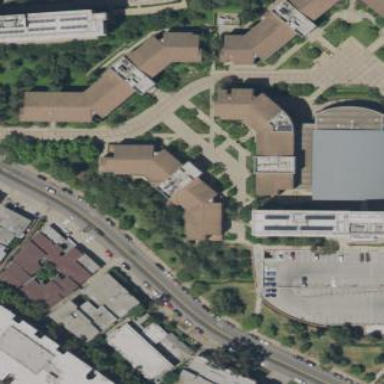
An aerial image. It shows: Residential building part of university campus.